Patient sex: M
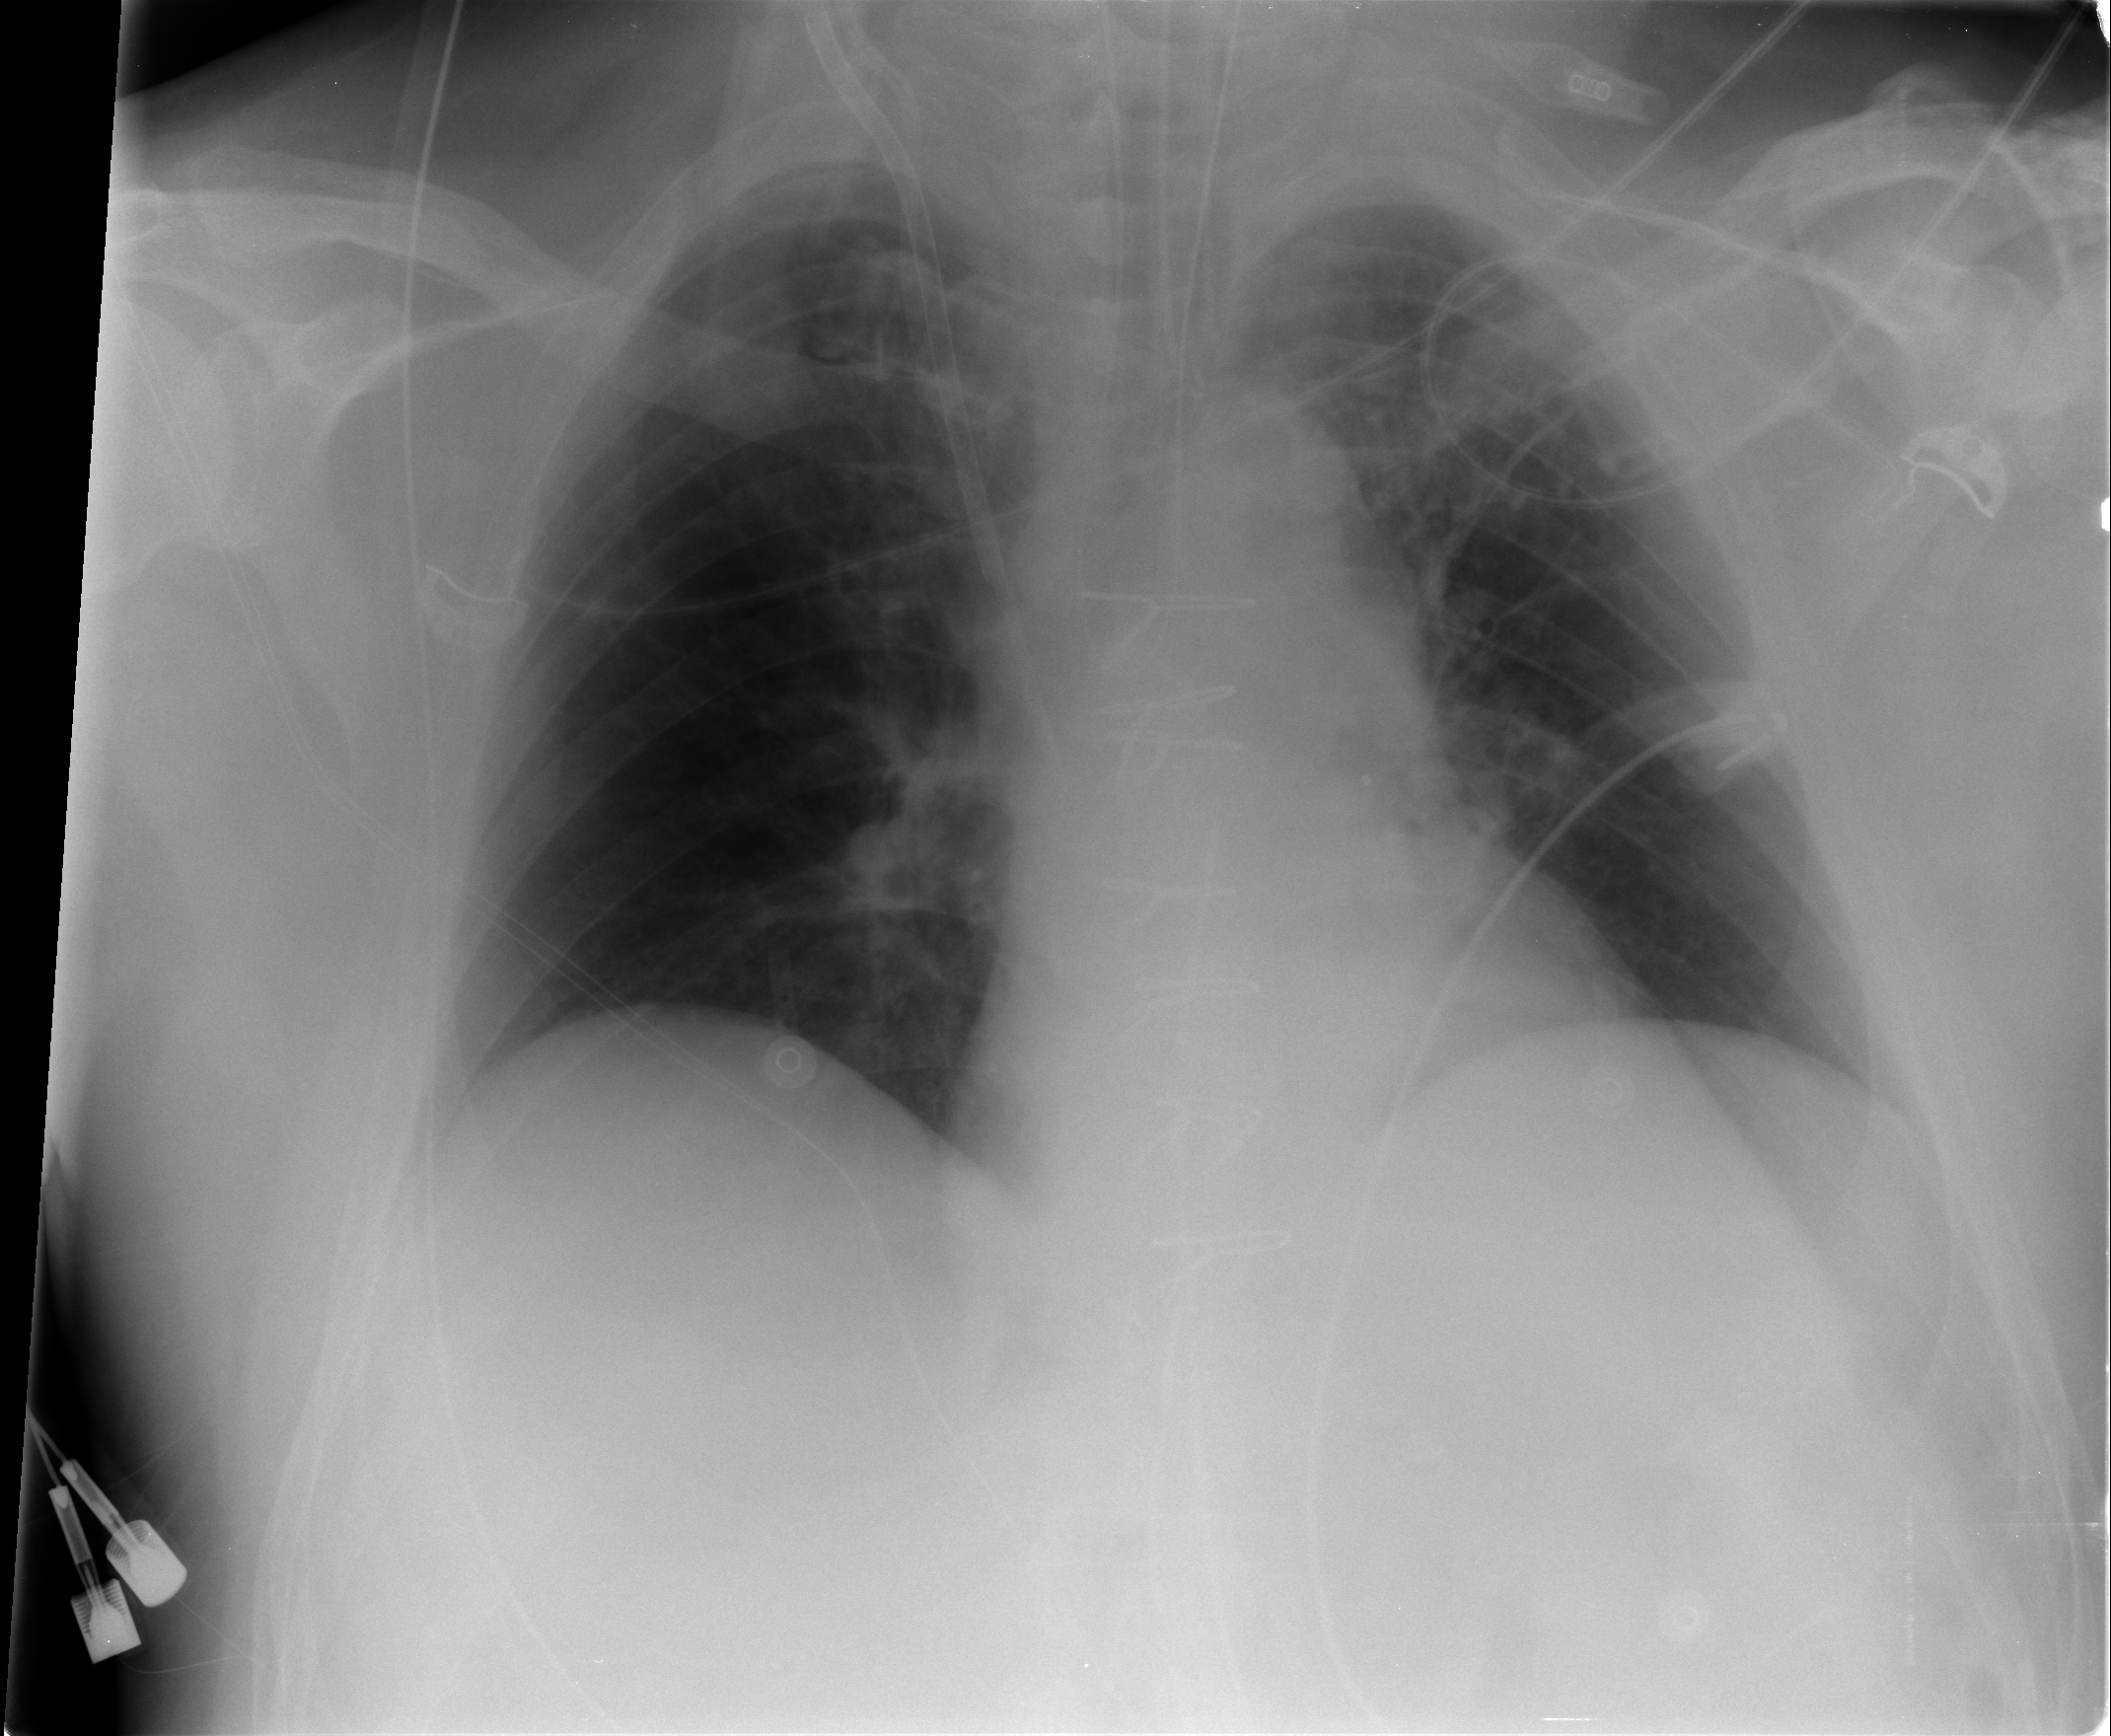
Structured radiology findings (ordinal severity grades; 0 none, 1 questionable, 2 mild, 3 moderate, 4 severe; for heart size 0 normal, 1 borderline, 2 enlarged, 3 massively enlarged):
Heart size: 0
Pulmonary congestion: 2
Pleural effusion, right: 0
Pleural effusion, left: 0
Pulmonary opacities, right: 0
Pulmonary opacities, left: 0
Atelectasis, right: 0
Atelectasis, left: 0